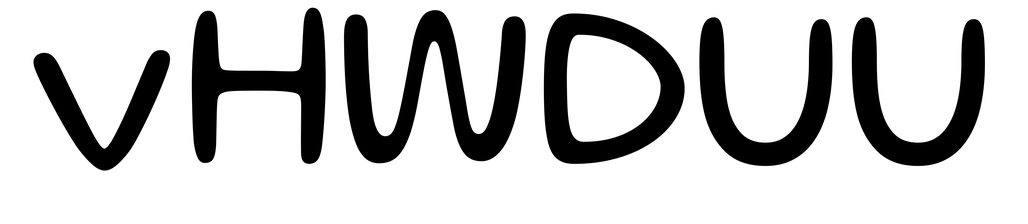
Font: Gluten_Light